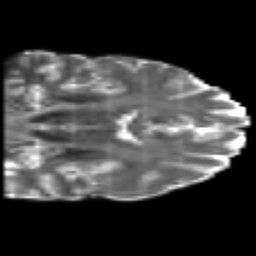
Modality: T2w
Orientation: coronal
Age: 30
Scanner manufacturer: philips
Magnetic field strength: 3 T
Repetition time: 8.603 s
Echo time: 0.1268 s